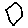
Label: hexagon